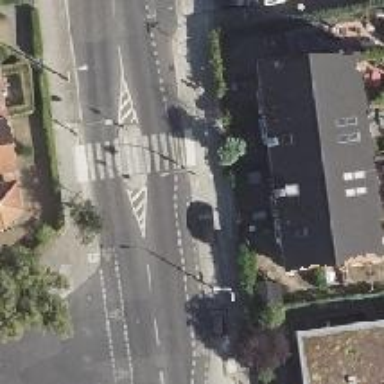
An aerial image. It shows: Secondary road with lane designated for cycling on the left side. The road surface is asphalt.